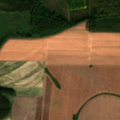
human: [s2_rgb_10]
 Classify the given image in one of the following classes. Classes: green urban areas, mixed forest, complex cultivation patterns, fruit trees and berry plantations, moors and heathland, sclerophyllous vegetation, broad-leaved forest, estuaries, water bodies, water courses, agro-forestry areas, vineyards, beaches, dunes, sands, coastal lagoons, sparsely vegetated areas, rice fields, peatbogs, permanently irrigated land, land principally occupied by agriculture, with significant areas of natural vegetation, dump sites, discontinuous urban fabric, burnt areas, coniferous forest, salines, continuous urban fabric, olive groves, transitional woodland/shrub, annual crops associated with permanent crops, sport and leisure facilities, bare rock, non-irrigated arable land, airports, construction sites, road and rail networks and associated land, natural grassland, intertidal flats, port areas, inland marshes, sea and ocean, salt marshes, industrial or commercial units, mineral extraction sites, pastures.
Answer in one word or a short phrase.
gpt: non-irrigated arable land, broad-leaved forest